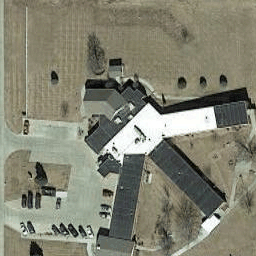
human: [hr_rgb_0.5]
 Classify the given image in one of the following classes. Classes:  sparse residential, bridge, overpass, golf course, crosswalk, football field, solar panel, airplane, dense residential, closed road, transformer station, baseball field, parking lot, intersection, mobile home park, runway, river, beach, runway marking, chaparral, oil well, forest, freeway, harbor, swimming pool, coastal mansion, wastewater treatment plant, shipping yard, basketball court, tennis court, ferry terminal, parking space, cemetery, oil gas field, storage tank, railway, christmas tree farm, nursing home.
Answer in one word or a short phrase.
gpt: nursing home